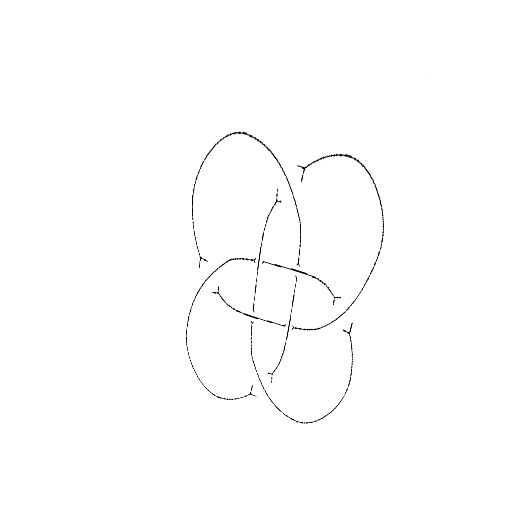
Crossing number: 8